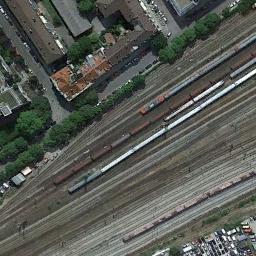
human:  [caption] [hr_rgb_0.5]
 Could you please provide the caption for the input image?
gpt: The railway is next to some trees and houses .

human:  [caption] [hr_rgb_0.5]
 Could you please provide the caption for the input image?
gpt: These railways have some trains on the tracks and some buildings are on one side of the railways .

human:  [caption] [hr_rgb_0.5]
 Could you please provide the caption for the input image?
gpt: There are several buildings beside the railway .

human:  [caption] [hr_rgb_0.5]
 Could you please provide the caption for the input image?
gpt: There are two trains passing by in the picture .

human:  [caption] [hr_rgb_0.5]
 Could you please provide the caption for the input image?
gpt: There are some green trees and buildings beside the railway .